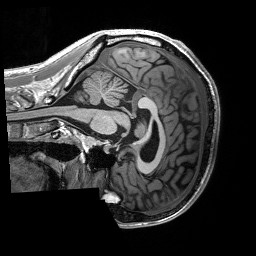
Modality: T1w
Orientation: sagittal
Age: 23
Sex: male
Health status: healthy
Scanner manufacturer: siemens
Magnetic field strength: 3 T
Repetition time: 2.53 s
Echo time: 0.00227 s